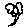
Label: flower